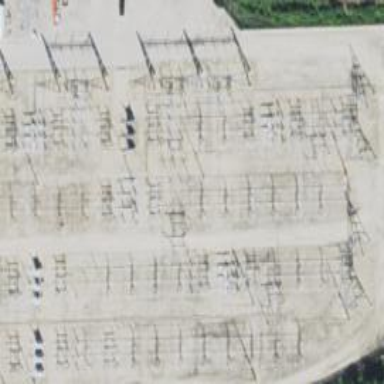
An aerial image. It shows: Switch for power supply.